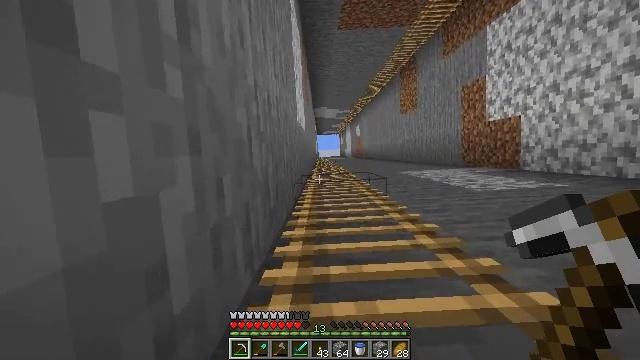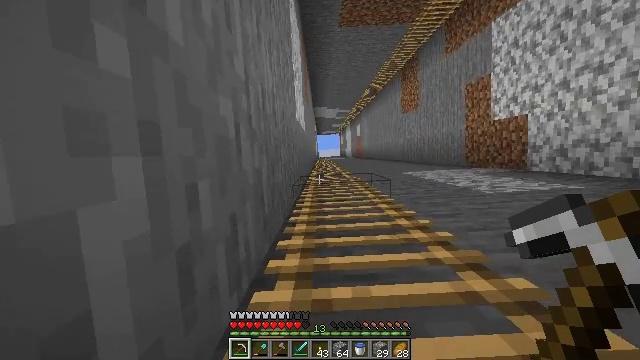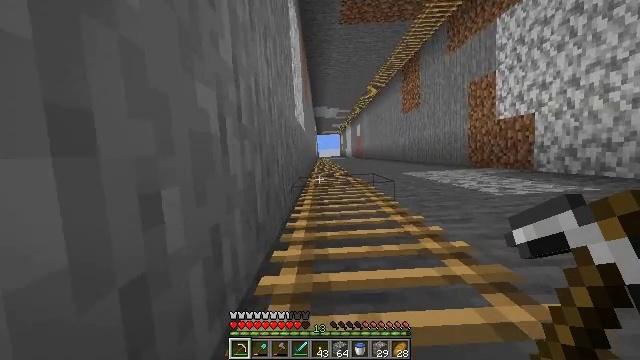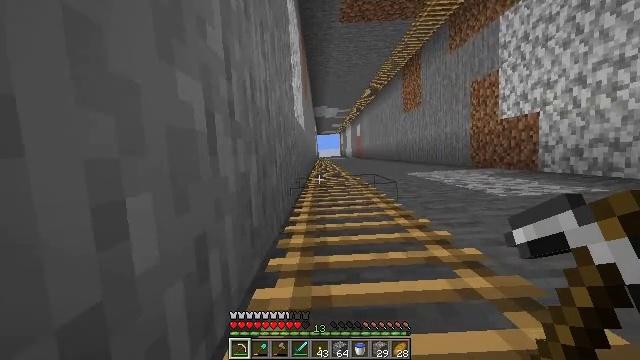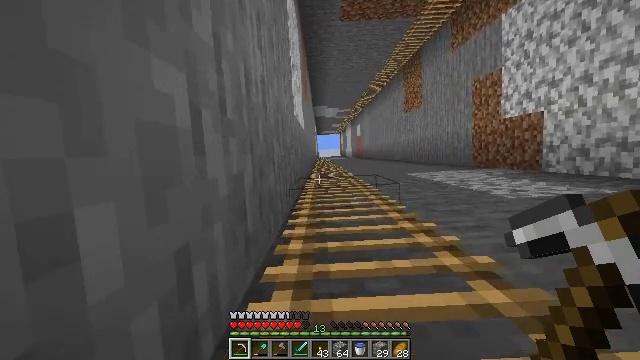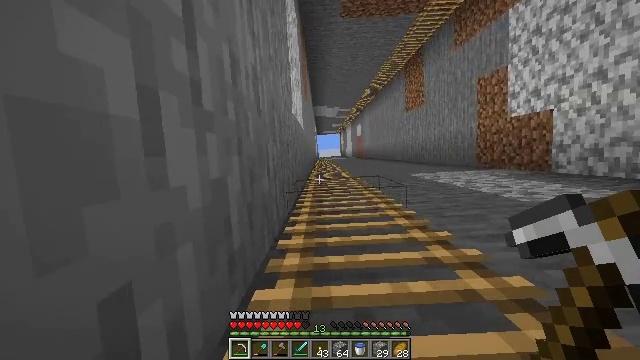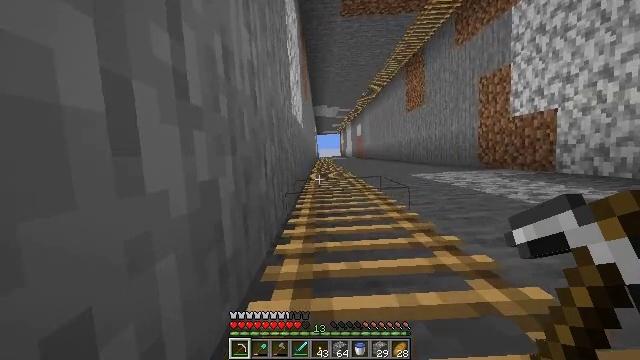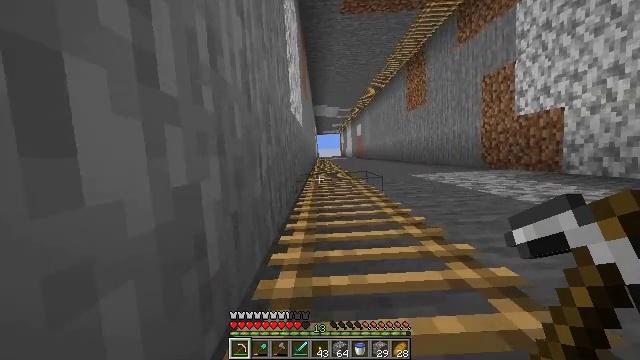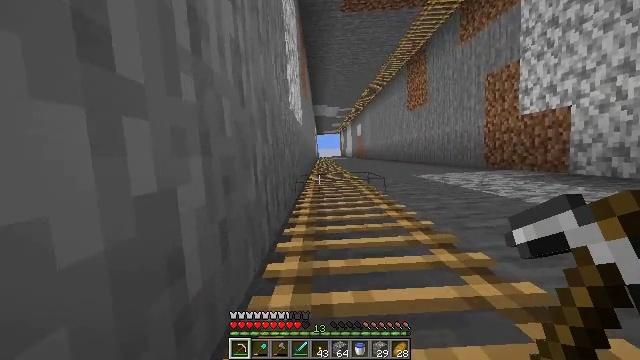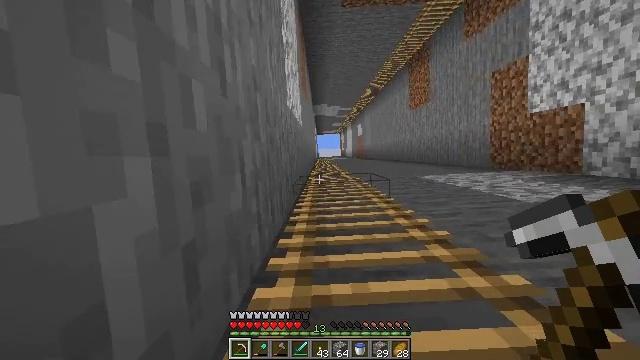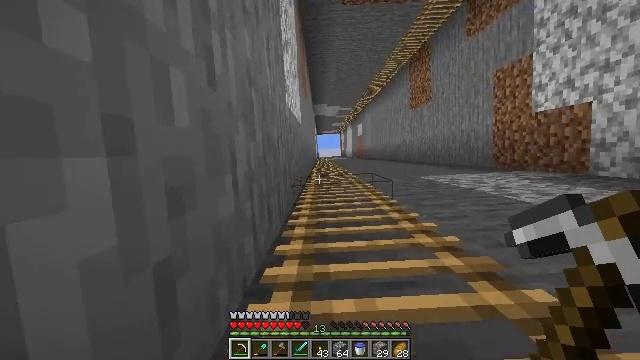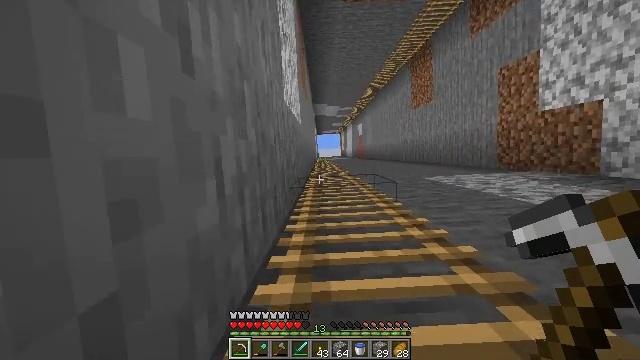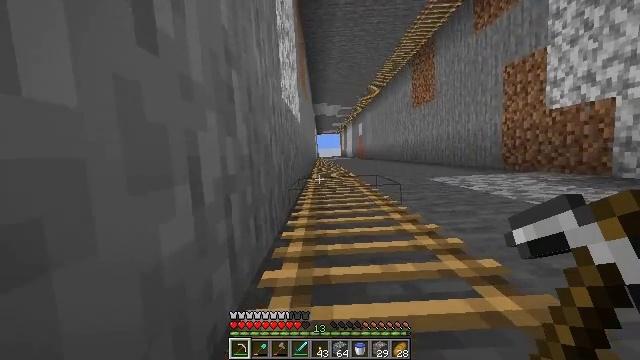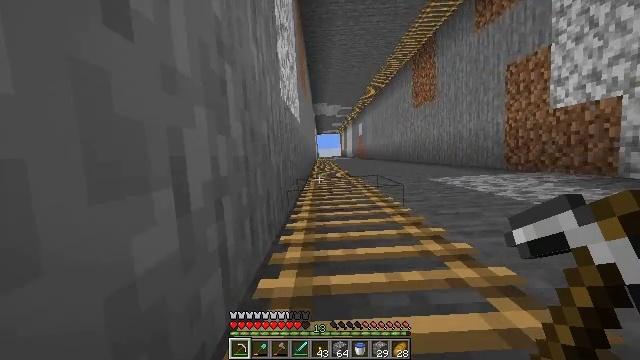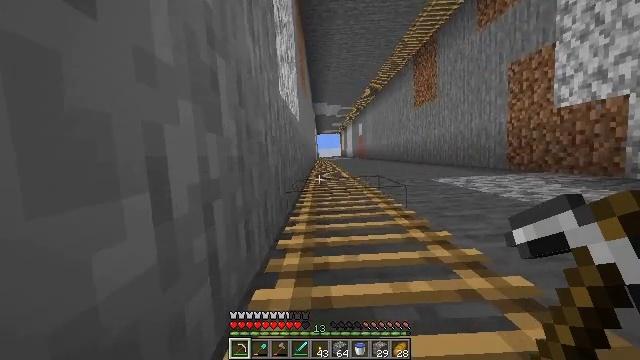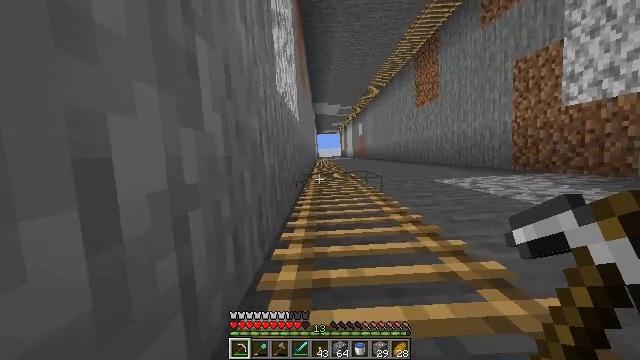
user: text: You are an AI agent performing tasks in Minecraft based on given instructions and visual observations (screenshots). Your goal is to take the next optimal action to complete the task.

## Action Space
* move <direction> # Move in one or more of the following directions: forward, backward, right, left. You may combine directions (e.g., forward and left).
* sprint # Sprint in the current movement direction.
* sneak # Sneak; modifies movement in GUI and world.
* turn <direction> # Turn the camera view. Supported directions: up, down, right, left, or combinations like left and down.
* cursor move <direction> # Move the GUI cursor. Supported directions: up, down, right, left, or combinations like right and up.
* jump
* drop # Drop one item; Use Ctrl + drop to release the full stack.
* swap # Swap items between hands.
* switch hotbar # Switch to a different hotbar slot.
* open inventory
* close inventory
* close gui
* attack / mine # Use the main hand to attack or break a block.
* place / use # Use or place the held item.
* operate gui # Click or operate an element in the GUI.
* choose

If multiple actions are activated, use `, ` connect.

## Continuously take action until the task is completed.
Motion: motion action
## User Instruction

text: Harvest carrots from the farmland.
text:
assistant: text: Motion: move forward, jump
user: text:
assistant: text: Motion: move forward, jump
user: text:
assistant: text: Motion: move forward, jump
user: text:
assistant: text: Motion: move forward, jump
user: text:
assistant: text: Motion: move forward, jump
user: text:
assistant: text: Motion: move forward, jump
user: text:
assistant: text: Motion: move forward, jump
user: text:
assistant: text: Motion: move forward, jump
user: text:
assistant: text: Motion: move forward, jump
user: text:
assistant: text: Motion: move forward, jump
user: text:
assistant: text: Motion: move forward, jump
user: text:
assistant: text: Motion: move forward, jump
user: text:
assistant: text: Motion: move forward, jump
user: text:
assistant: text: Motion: move forward, jump
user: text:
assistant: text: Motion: move forward, jump
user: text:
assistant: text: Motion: move forward, jump
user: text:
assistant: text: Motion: move forward, jump
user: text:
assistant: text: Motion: move forward, jump
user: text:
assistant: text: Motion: move forward, jump
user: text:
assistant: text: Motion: move forward, jump
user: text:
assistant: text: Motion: move forward, jump
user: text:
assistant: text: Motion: move forward, jump
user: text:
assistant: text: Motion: move forward, jump
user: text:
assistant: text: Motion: move forward, jump
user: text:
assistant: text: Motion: move forward, jump
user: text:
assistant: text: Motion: move forward, jump
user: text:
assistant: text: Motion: move forward, jump
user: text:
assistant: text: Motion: move forward, jump
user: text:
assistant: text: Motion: move forward, jump
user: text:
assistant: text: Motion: move forward, jump